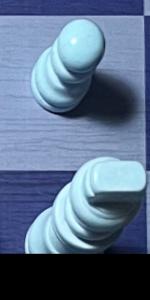
Label: King_White